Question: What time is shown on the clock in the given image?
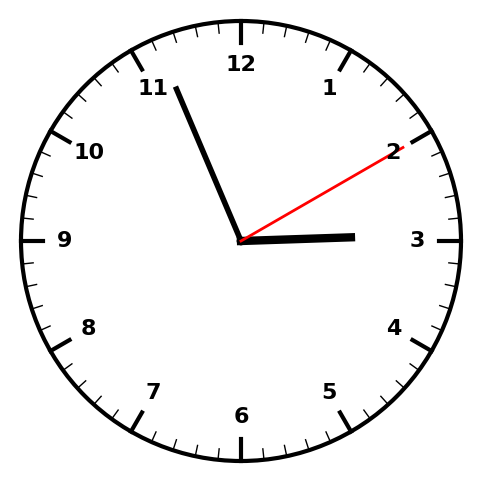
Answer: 02:56:10